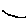
Label: cat